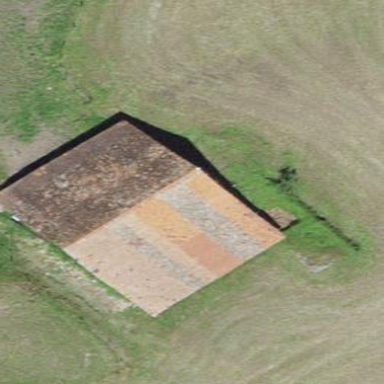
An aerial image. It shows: Barn.